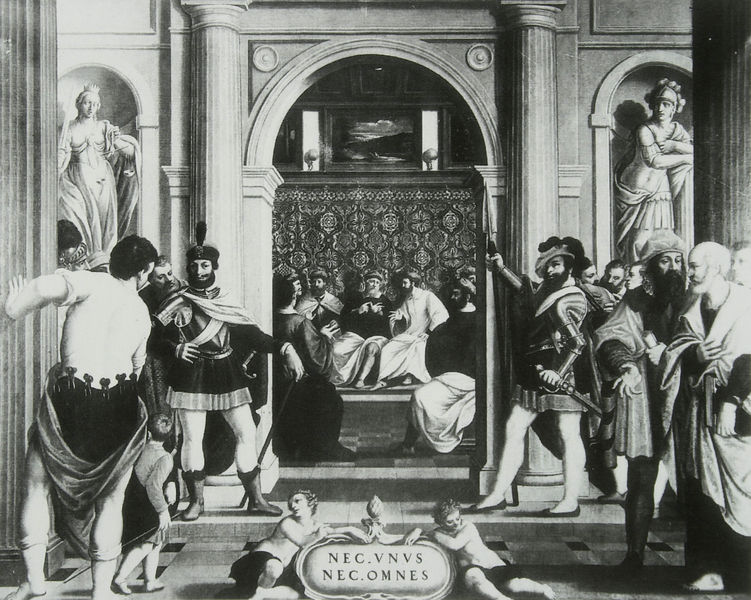
Titel: Aristokratie
Künstler: Johann König
Standort: Augsburg
Institution: Rathaus
Schlagwörter: akt, feder, gemälde, gott, hand, kampf, mann, nackt, schatten, weiß, frauen, landschaft, menschen, sitzen, fenster, frau, grau, hell, hut, licht, marmor, mitte, männer, pfeiler, raum, rücken, schwarz, szene, säule, säulen, tür, zeichnung, zimmer, schloss, tuch, gespräch, rock, schachbrett, teppich, versammlung, alt, bart, bärte, wand, arm, falten, federn, kleidung, rahmen, stehen, stein, gelehrte, innenraum, türbogen, vorhang, wache, boden, figur, gewand, interieur, kostüm, stoff, gewänder, innen, kaufmann, kind, krone, renaissance, kinder, kreis, stock, engel, engelchen, putte, putto, skulptur, statue, beine, kopfbedeckung, relief, schrift, bogen, schuhe, stab, grafik, landschaftsmalerei, linien, hof, pilaster, saal, figuren, rundbogen, romantik, treppen, könig, papst, soldaten, thron, tafel, sprechen, wandteppich, inschrift, bett, durchgang, stufe, stufen, faltenwurf, plastik, junge, gemach, tor, halle, foto, photographie, unten, bögen, strümpfe, eingang, nische, schild, arkade, antike, knabe, durchblick, orient, palast, zentralperspektive, rückenfigur, druck, schwarz-weiss, radierung, stich, schwert, säbel, text, uniform, waffen, aufstand, soldat, beschriftung, degen, helm, herrscher, kardinal, räume, schuh, göttin, ritter, fürst, bekleidung, zwickel, rom, kapitell, photo, tracht, portal, druckg, raphik, skulpturen, statuen, residenz, portikus, antik, götter, erhoben, historienmalerei, klerus, tapisserie, audienz, wächter, gesandte, basis, teppisch, putten, turban, putti, wachen, hofstaat, artemis, kardinäle, eintritt, nischen, latein, nischenfiguren, kanelluren, halbsäule, tonden, stiegen, beratung, münner, vignette, tribunal, zutritt, rennaisance, päpste, hutfeder, edelleute, puttos, abgesandte, devise, einer für alle, nec unus nec omnes, weder einer noch alle, säulenbogen, krisensitzung, portal tor, skulptutren, omnes, kiofbedeckung, nec.vnvs